Question: I've run into a curious problem; I've got a form inside a '<tr>', however the form refuses to wrap any tags inside it. I've made a quick JSFiddle <URL> to play around with. Firebug reports that the form isn't wrapping anything:

The '<form>' element is greyed out and not wrapping anything. The HTML for this test is below
'''
<table>
<form>
<tr>
<td>Input</td>
<td>Another input</td>
</tr>
<tr>
<td colspan="4"><span>Other stuff</span></td>
</tr>
</form>
<tr>
<td>
Rows not affected by the form
</td>
</tr>
<tr>
<td>
Rows not affected by the form
</td>
</tr>
</table>
'''
As can be seen, the 'form' holds two 'tr's in the written markup. <URL>, I suppose a 'form' could be put around the entire table.
Which is a better solution; whole-table wrap, or a working fix for just enclosing the needed rows in a 'form' tag? I know I could put a 'table' inside a 'td > form', but then the column widths wouldn't be the same in the nested table, which is why I came to ask this question.
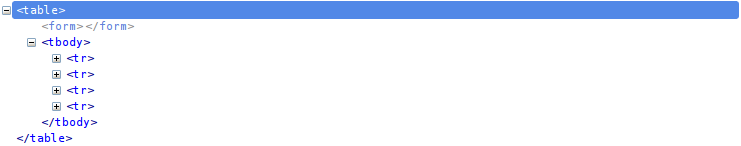
Answer: You cannot interrupt the '<table>' structure with any tags besides '<thead>', '<tfoot>', '<tbody>', '<tr>', '<th>', or '<td>'. You form tags need to be encapsulated between two '<td>' or your entire '<table>' needs to be placed within the '<form>' tag.
'''
<table>
<tr>
<td>
<form>
...form data...
</form>
</td>
</tr>
</table>
'''
..or..
'''
<form>
<table>
...
</table>
</form>
'''